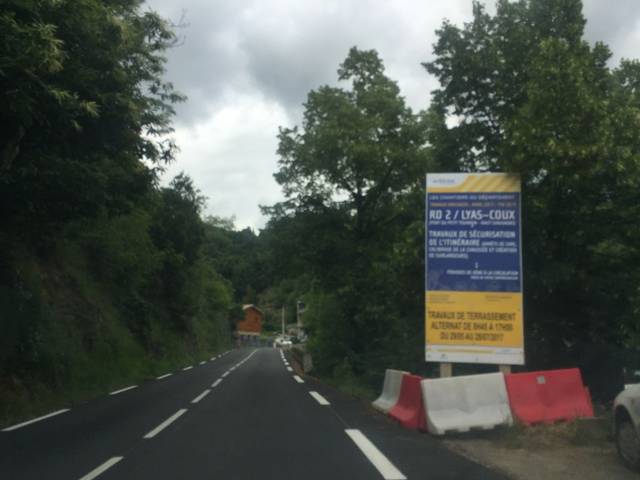
Region: France
Coordinates: 44.742, 4.602